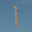
Label: 1